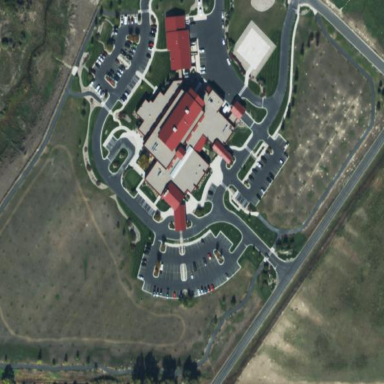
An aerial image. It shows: Healthcare facility identified as hospital.